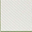
Piece: xx